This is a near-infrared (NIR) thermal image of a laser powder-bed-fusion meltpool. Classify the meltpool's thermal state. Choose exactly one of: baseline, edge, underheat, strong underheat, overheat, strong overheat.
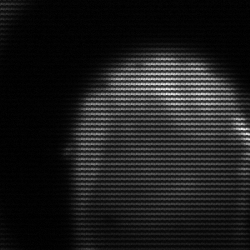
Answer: edge